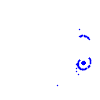
Particle: electron